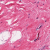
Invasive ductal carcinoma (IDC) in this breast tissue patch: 0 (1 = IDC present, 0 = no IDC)